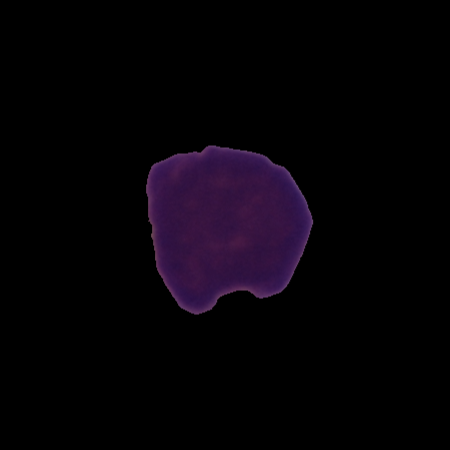
Label: cancer